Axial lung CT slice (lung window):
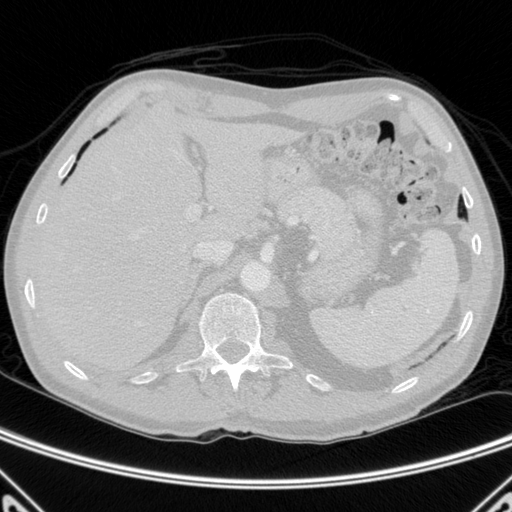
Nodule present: no